Field crop: tomato
Growth stage: 1
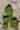
Species: solanum